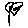
Label: flower